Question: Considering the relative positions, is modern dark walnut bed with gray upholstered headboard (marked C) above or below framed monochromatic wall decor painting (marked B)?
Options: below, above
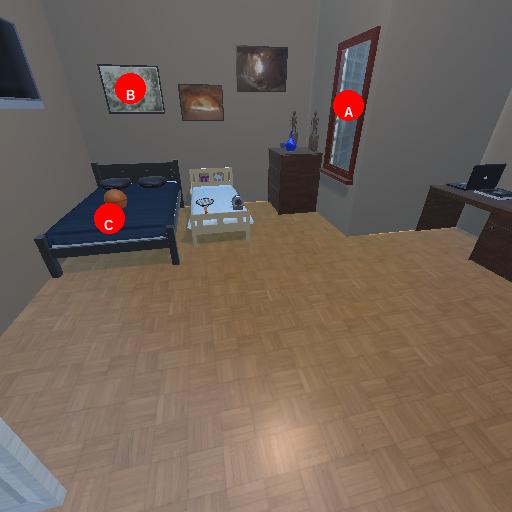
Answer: below